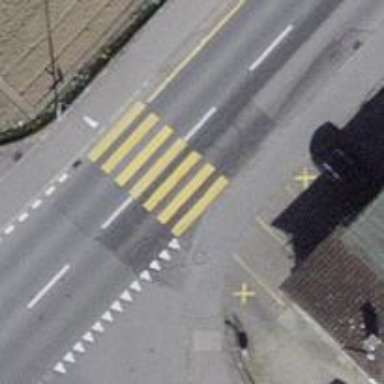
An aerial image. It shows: Uncontrolled zebra crossing with notable zebra markings.